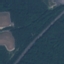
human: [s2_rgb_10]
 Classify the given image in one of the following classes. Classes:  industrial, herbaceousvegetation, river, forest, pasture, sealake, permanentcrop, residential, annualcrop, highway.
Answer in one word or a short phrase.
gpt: Highway